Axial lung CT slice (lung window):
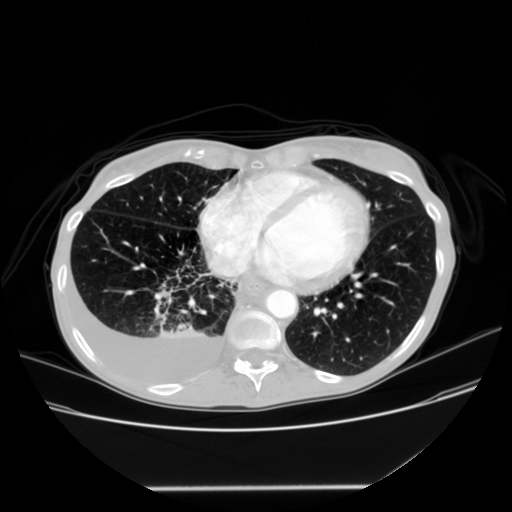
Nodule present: no